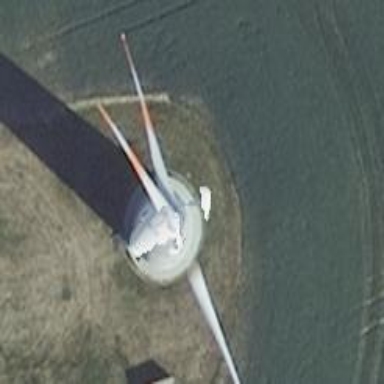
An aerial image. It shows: Wind turbine generator that utilizes wind as its source for generating electricity. It is of the horizontal axis type.